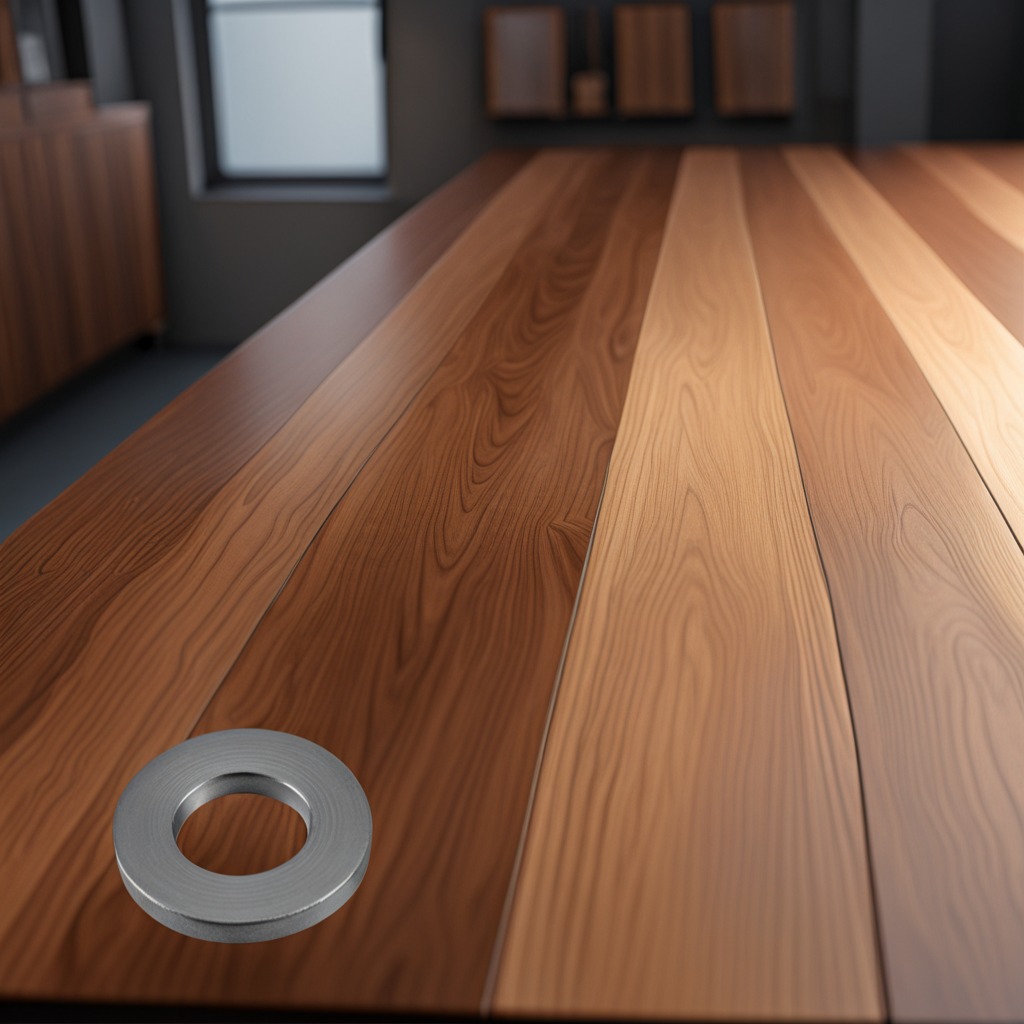
A flat metal washer lying on a wooden table in a carpentry studio rich wood textures side lighting